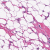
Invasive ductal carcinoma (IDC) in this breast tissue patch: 0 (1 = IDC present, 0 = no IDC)